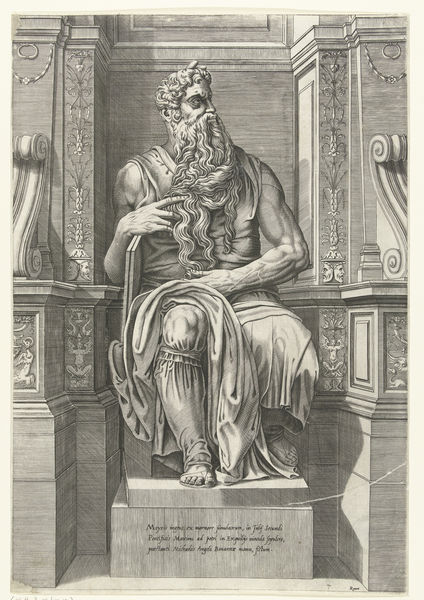
Titel: Mozes
Künstler: Cornelis Bosch
Standort: Amsterdam
Institution: Rijksmuseum
Schlagwörter: chair, columns, hands, ornate, robes, throne, white, arm, black, gray, grey, hair, old, painting, profil, robe, seated, sitting, wall, print, woodcut, grafik, hand, profile, classical, greek, man, roman, building, scroll, flowing, drawing, black and white, dog, illustration, beard, old man, curls, writing, sculpture, statue, drapery, marble, mann, ancient, arms, pediment, rome, detail, foor, foot, shoe, engraving, geometric, bart, legs, cloth, god, sandals, book, sandal, pen and ink, strong, paint, pointing, schrift, zeus, gesture, pedestal, shirt, prophet, muscle, text, greece, point, knee, leg, words, muscles, moses, niche, tables, architektur, alcove, bread, platform, arcitecture, detailed, skulptur, gewand, tablets, muskeln, tablet, curly hair, michelangelo, mercury, veins, monotone, muscular, abs, zues, sandle, s ulpture, draps, throme, posidon, patriarchy, iver, roman god, greek god, nische, ate, drapierung, veard, robee